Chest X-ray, PA view. Patient: 20 years old, sex M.
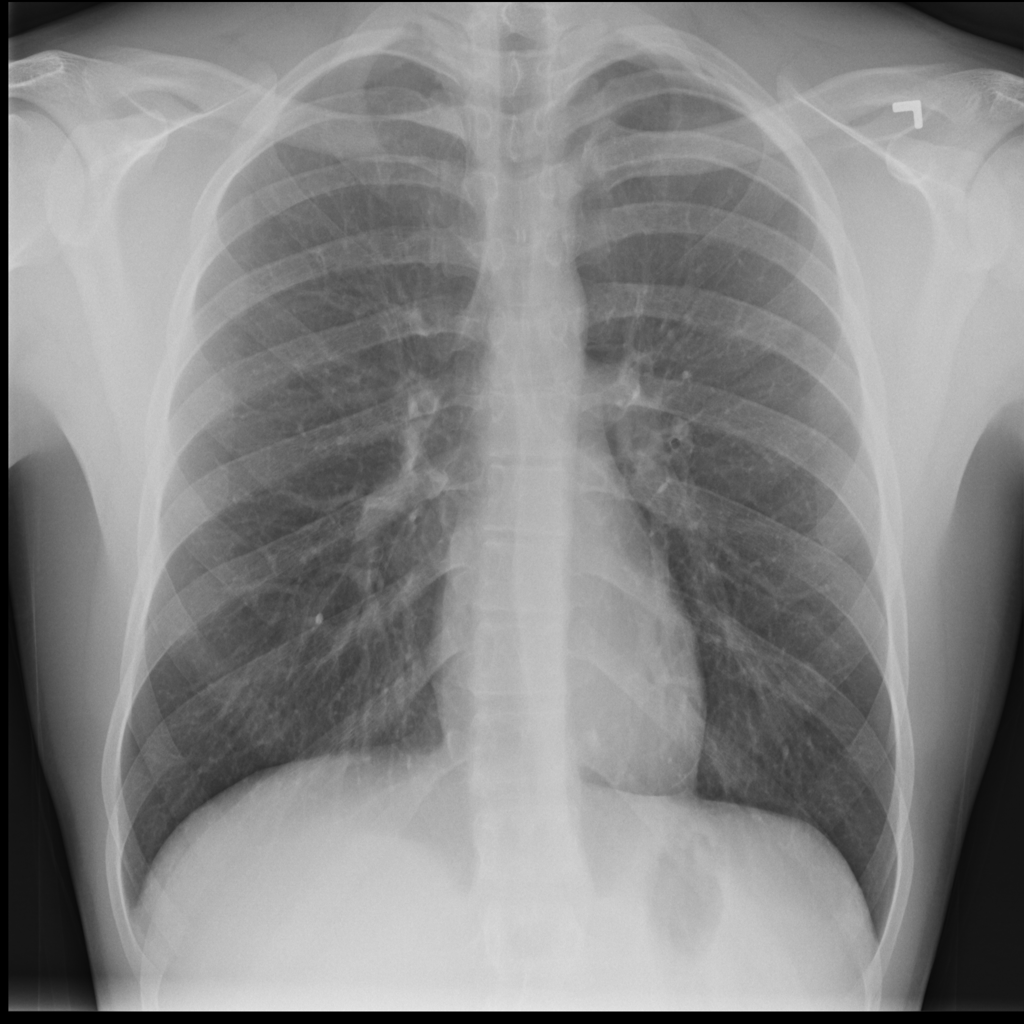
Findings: No Finding